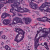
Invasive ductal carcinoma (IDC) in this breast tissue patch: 1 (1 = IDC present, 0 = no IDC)